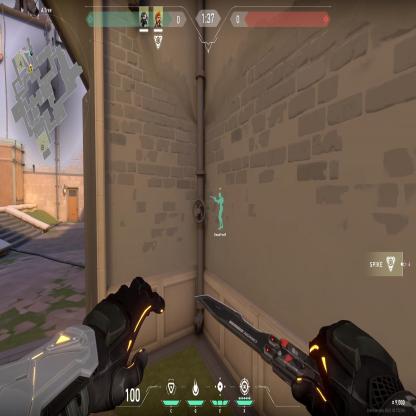
Label: teammate